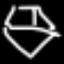
Label: diamond